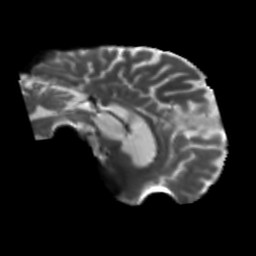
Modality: T2w
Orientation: sagittal
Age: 58
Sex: male
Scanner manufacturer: siemens
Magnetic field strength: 3 T
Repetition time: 5.25 s
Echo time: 0.08 s